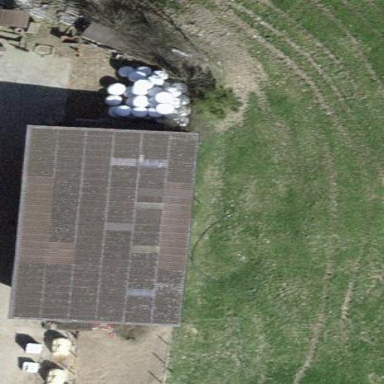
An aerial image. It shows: Farm building.